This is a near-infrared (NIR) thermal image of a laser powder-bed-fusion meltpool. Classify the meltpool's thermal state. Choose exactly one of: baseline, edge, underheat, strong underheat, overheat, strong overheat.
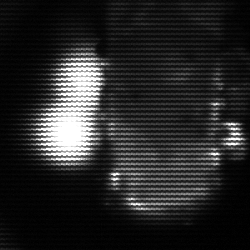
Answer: strong underheat